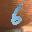
Label: 6